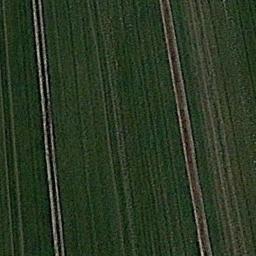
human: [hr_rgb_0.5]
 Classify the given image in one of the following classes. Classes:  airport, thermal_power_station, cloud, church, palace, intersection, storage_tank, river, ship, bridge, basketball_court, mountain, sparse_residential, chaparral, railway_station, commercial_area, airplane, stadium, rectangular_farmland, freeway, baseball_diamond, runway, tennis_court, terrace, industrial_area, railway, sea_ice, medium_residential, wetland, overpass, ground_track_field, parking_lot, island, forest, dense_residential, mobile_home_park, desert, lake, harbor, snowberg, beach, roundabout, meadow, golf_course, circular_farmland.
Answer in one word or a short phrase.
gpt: meadow